Question: So after few days learning WPF im trying to make custom style for my ComboBox. I want to set border with content width to fill all unused space between border and drop down button. After I fix this I will start with drop down list with items.
## Result:

## Code:
'''
<Style TargetType="ComboBox">
<Setter Property="Foreground" Value="Yellow"/>
<Setter Property="Template">
<Setter.Value>
<ControlTemplate TargetType="{x:Type ComboBox}">
<DockPanel>
<Border x:Name="bg" BorderBrush="Yellow" Background="HotPink" BorderThickness="1" CornerRadius="0" DockPanel.Dock="Left">
<ContentPresenter
Name="ContentSite"
IsHitTestVisible="False"
Content="{TemplateBinding SelectionBoxItem}"
ContentTemplate="{TemplateBinding SelectionBoxItemTemplate}"
ContentTemplateSelector="{TemplateBinding ItemTemplateSelector}"
Margin="3,3,23,3"
VerticalAlignment="Center"
HorizontalAlignment="Left"/>
</Border>
<Button x:Name="dropBtn" Width="20" DockPanel.Dock="Right" HorizontalAlignment="Right">
<Path VerticalAlignment="Center"
Width="10"
Height="8"
Data="M0,0 L0,2 L4,6 L8,2 L8,0 L4,4 z"
Stretch="Fill"
Fill="HotPink"/>
</Button>
</DockPanel>
</ControlTemplate>
</Setter.Value>
</Setter>
</Style>
'''
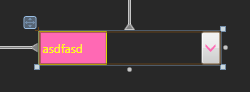
Answer: in your DockPanel so that it becomes last child of your panel.
Then set 'LastChildFill' to 'True' on DockPanel.
'''
<DockPanel LastChildFill="True">
<Button x:Name="dropBtn" Width="20" DockPanel.Dock="Right"
HorizontalAlignment="Right">
<Path VerticalAlignment="Center"
Width="10"
Height="8"
Data="M0,0 L0,2 L4,6 L8,2 L8,0 L4,4 z"
Stretch="Fill"
Fill="HotPink"/>
</Button>
<Border x:Name="bg" BorderBrush="Yellow" Background="HotPink"
BorderThickness="1" CornerRadius="0" DockPanel.Dock="Left">
<ContentPresenter
Name="ContentSite"
IsHitTestVisible="False"
Content="{TemplateBinding SelectionBoxItem}"
ContentTemplate="{TemplateBinding SelectionBoxItemTemplate}"
ContentTemplateSelector="{TemplateBinding ItemTemplateSelector}"
Margin="3,3,23,3"
VerticalAlignment="Center"
HorizontalAlignment="Left"/>
</Border>
</DockPanel>
'''
As per documentation of <URL>:
> Gets or sets a value that indicates whether the last child element
within a DockPanel stretches to fill the remaining available space.